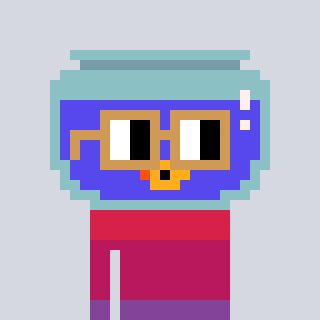
a pixel art character with square brown glasses, a goldfish-shaped head and a gold-colored body on a cool background